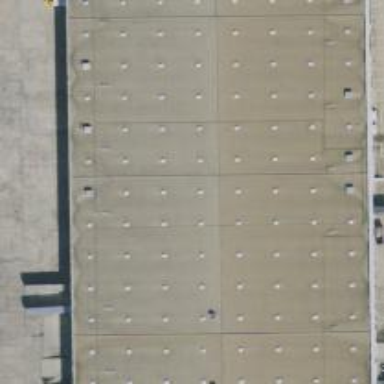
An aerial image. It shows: Warehouse.